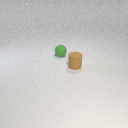
small brown rubber cylinder to the right of small green rubber sphere